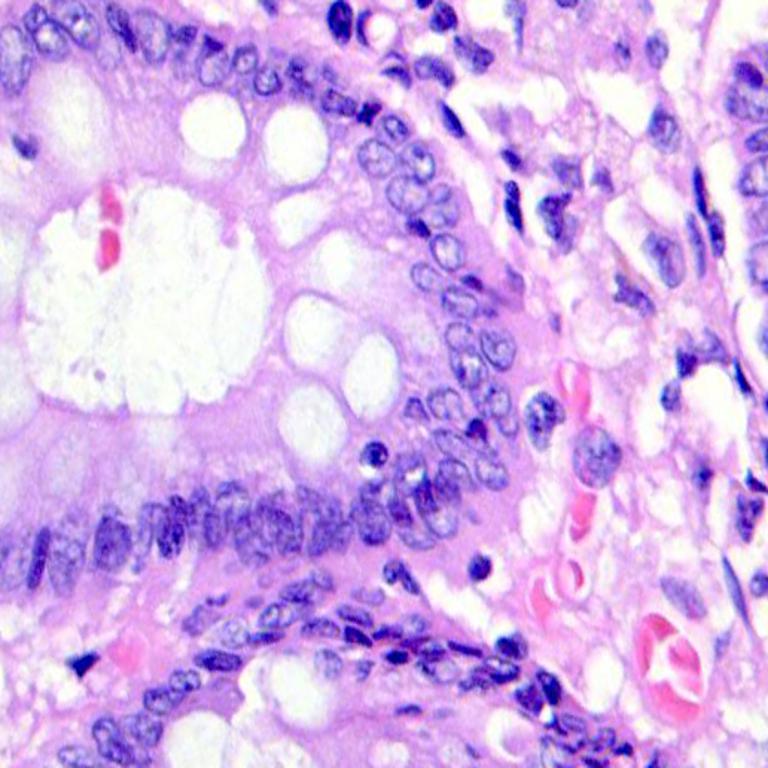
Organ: colon
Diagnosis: benign